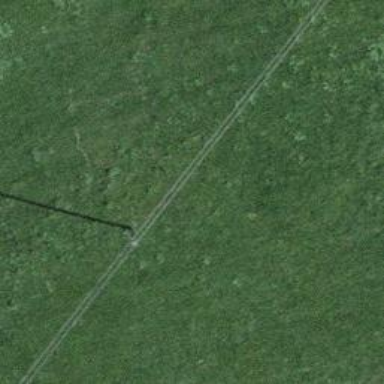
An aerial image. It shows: Utility pole as the man-made structure.